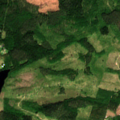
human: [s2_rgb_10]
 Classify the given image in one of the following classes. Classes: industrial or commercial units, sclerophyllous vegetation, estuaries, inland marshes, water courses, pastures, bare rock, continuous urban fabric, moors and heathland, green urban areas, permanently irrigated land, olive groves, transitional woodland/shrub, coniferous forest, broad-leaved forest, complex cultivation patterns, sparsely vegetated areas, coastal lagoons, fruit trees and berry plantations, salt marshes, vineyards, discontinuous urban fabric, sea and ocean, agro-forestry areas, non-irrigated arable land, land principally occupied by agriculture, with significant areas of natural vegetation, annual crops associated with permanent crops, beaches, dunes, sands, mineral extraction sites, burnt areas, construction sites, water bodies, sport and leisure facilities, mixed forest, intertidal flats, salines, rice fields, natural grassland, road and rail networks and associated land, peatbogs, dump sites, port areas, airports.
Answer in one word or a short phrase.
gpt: coniferous forest, mixed forest, transitional woodland/shrub